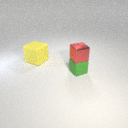
large yellow rubber cube to the left of small green rubber cube